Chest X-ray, AP view. Patient: 9 years old, sex F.
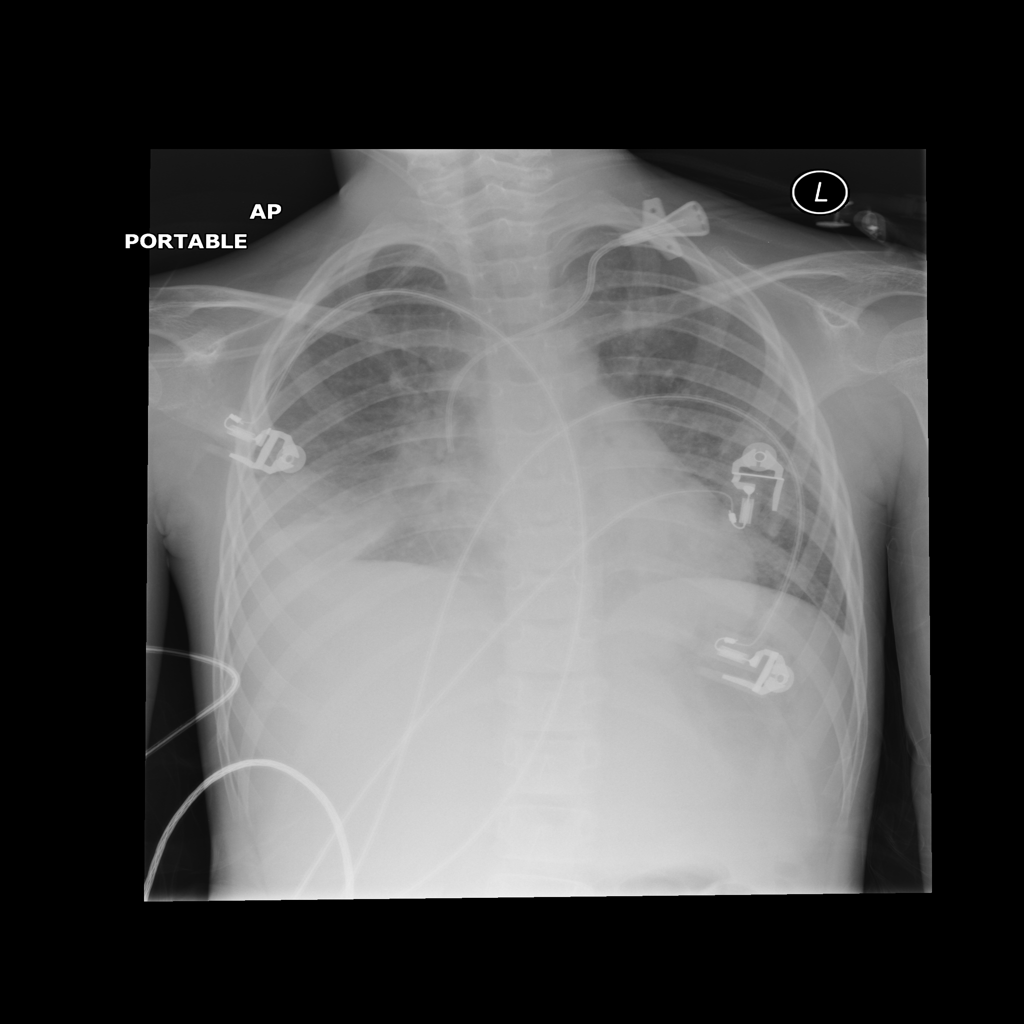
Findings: Consolidation